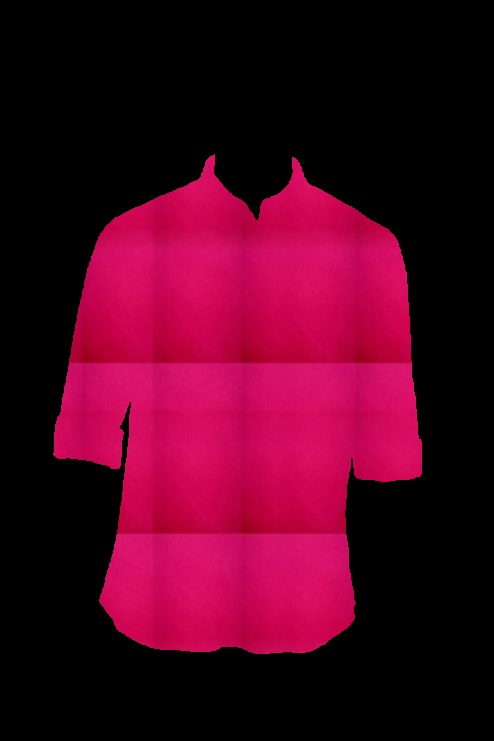
pink t tee